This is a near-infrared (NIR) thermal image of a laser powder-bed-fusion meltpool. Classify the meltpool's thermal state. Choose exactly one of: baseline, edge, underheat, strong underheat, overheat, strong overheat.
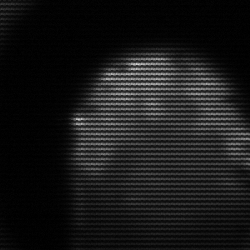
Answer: edge